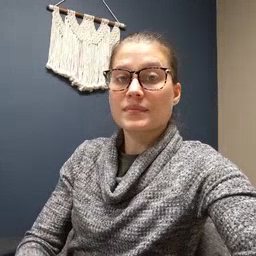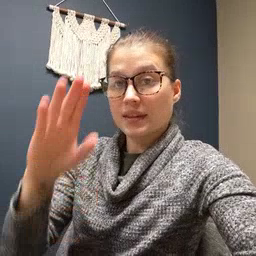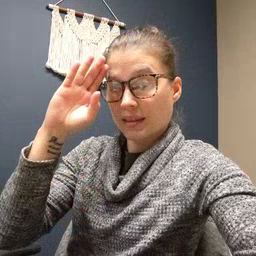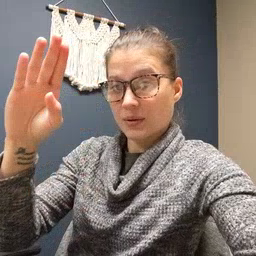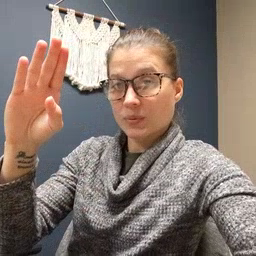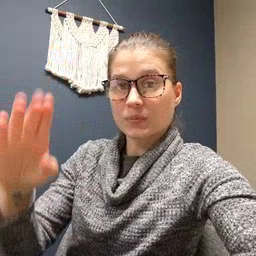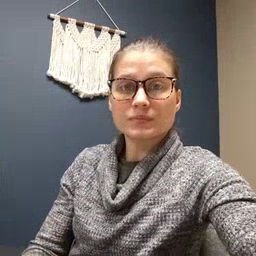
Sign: hello